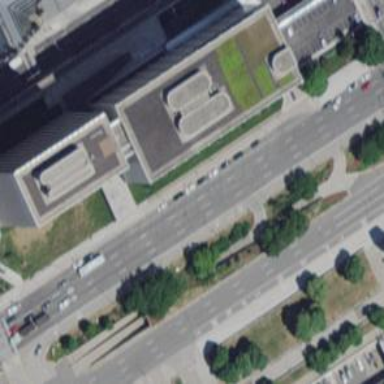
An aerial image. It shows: Government office building.